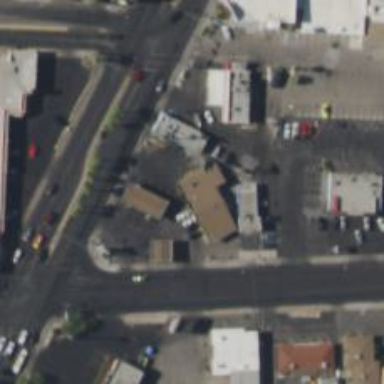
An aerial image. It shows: Convenience shop.